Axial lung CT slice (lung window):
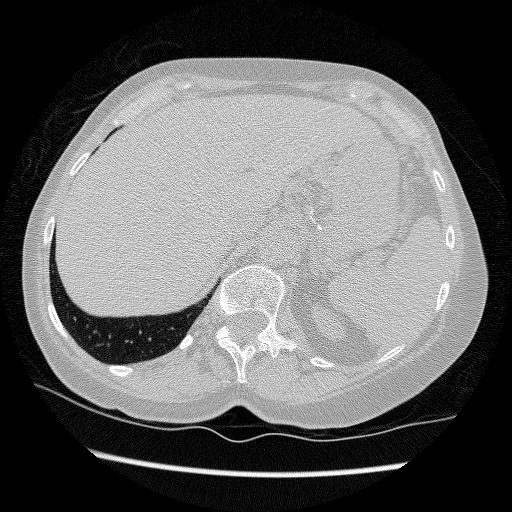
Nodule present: no